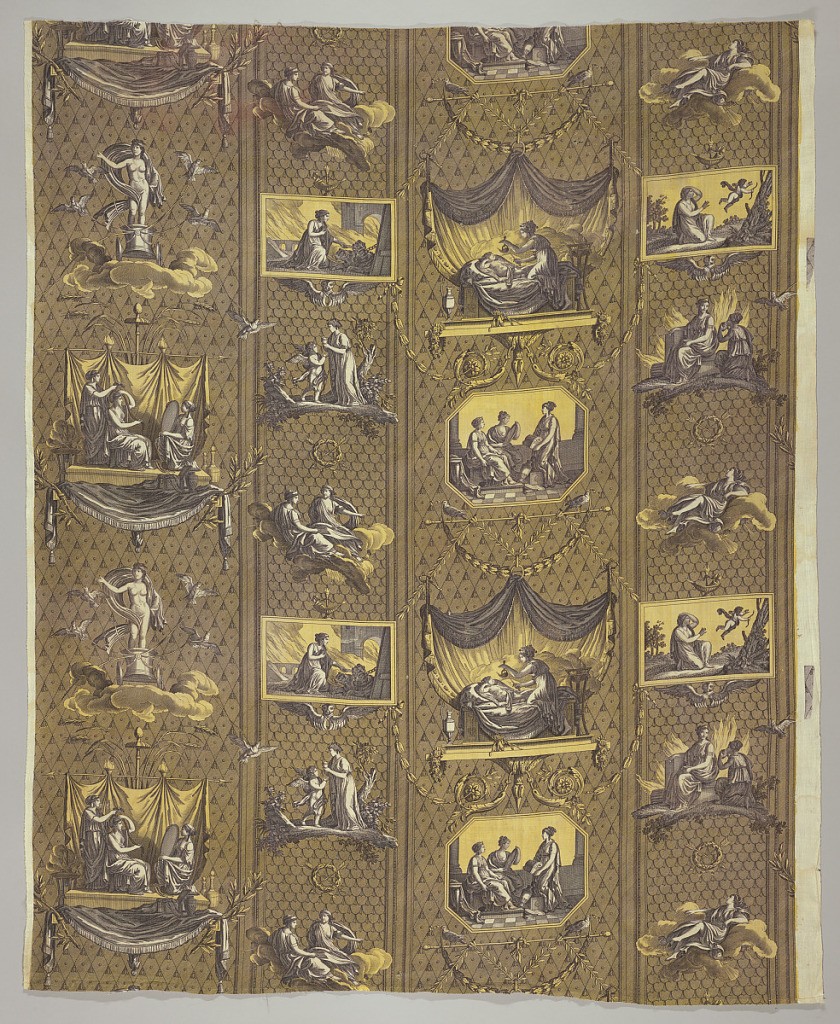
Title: Cupid and Psyche
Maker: Jean-Baptiste Huet, French, 1745 – 1811
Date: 1810
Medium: cotton Technique: printed by engraved roller (brown) on plain weave with yellow block printed over it
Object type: Textile
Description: Scenes illustrating the story of Cupid and Psyche: toilette of Psyche; Venus in her dove-drawn chariot; Juno and Ceres; Psyche appeasing Cerberus with a piece of bread; Cupid with Psyche bearing Proserpine's gift to Venus; Psyche with her sisters; Psyche discovering the identity of Cupid; Psyche borne Zephyrus; Psyche abandoned by Cupid; Psyche and Proserpine.